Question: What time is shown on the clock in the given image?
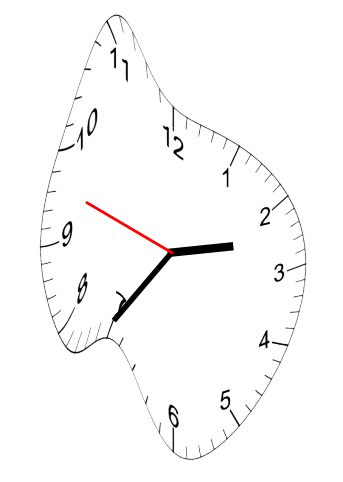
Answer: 02:35:48